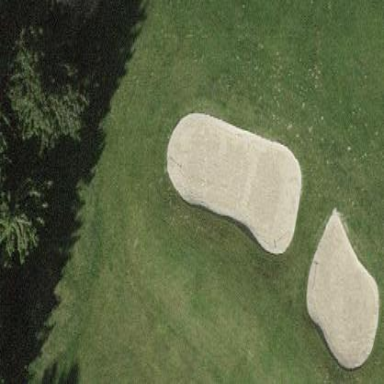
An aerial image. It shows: Golf bunker filled with sandy terrain.